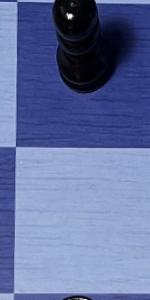
Label: Empty